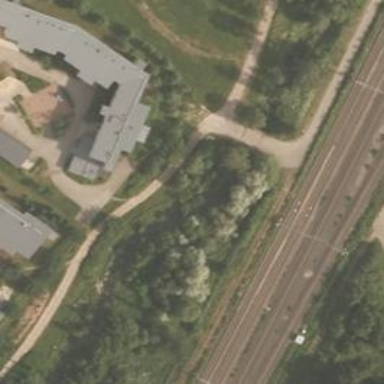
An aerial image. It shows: Bridge for cycleway.